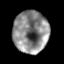
Tissue: prostate
Cell type: B cells
Senescence score: 0.2813
Nuclear area (px): 1446
Mean DAPI intensity: 137.069